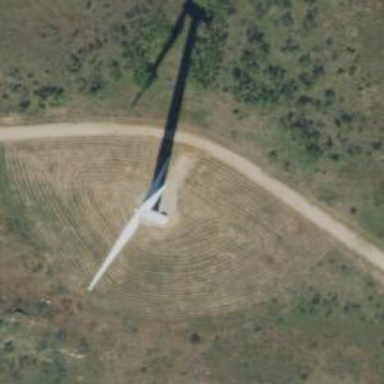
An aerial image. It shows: Wind generator using horizontal axis wind turbines.